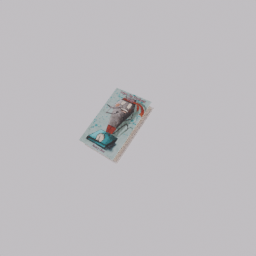
Label: tools